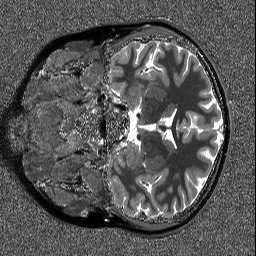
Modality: T1map
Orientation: coronal
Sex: female